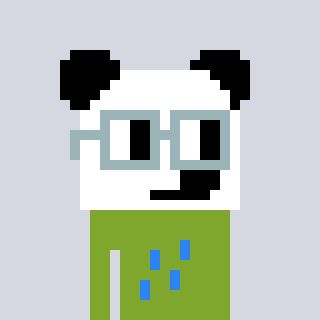
a pixel art character with square dark gray glasses, a panda-shaped head and a slimegreen-colored body on a cool background